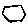
Label: hexagon